Brain MRI, t1w sequence, axial 2D slice.
Patient: age 42, sex F, weight 78 kg, height 1.78 m
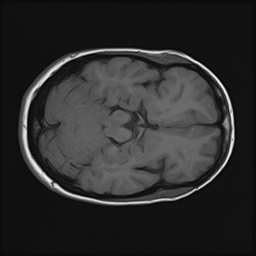